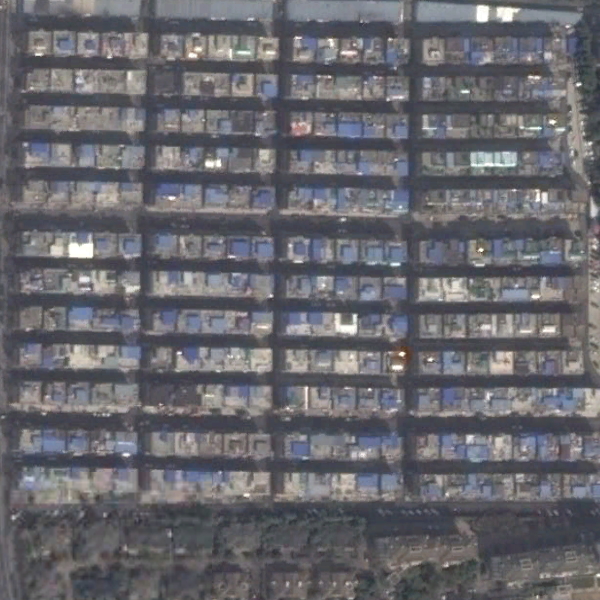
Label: DenseResidential